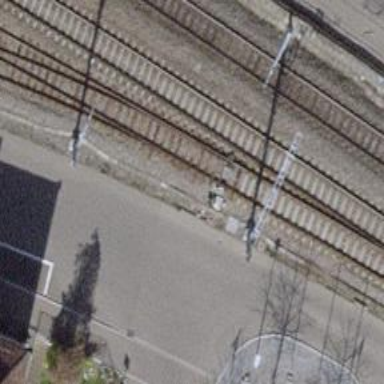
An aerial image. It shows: Railway switch.